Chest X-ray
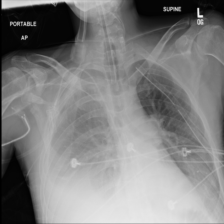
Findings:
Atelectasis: positive
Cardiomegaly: negative
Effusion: positive
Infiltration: negative
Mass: negative
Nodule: negative
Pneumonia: negative
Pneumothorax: negative
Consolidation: negative
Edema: negative
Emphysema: negative
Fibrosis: negative
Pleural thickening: negative
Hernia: negative